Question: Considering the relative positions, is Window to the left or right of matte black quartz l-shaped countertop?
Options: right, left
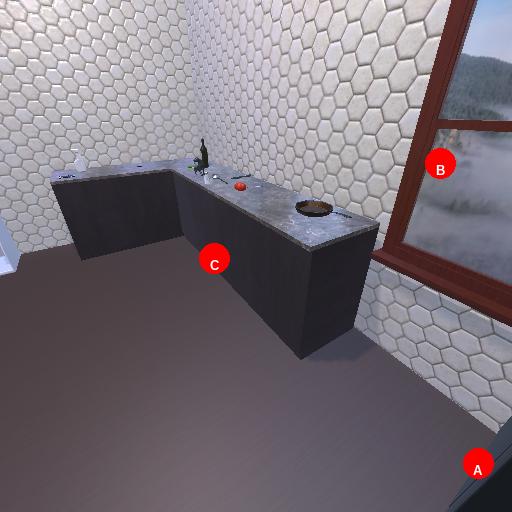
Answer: right